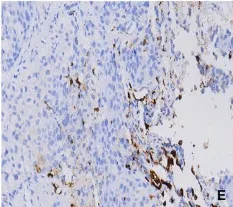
The human epidermal growth factor receptor-2(HER2) demonstrated 3+ reactivity to show positive (x20 hematoxylin/eosin). NapsinA: cancer cells were negative.
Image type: pathology (immunostaining)